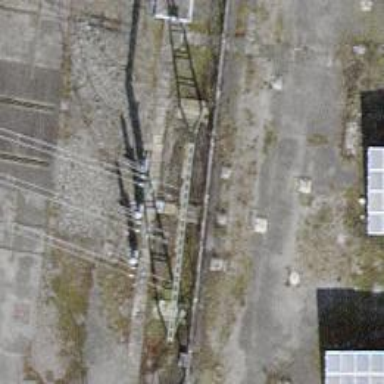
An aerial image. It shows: Insulator used in power systems.